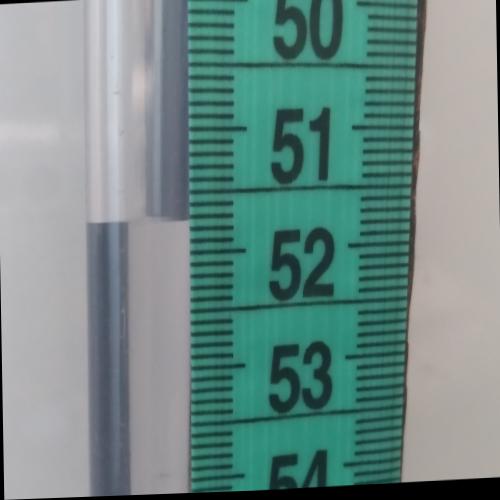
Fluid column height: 51.7 cm